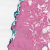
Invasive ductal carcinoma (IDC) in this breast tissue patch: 0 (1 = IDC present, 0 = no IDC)